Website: crate-barrel
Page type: review-order
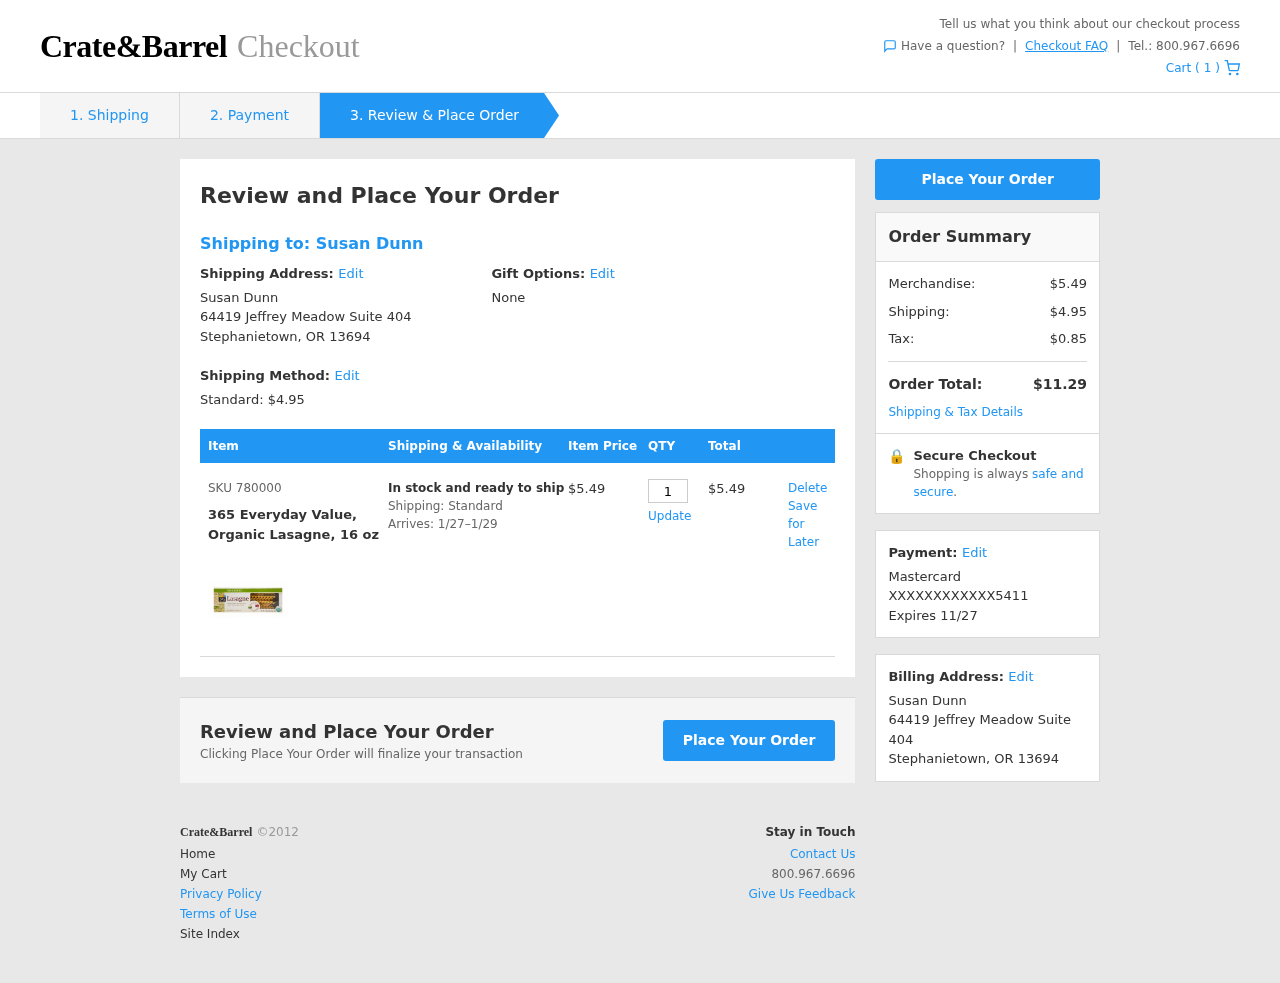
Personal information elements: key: PII_CARD_LAST4
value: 5411
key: PII_CARD_TYPE
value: Mastercard
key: PII_FULLNAME
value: Susan Dunn
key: PII_FULLNAME2
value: Susan Dunn
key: PII_STREET
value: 64419 Jeffrey Meadow Suite 404
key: PII_CITY2
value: Stephanietown
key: PII_STATE_ABBR2
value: OR
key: PII_POSTCODE
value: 13694
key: PII_POSTCODE_FULL
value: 13694
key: PII_POSTCODE_NUMERIC
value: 13694
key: PII_CARD_EXPIRY
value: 11/27
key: PII_FULLNAME3
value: Susan Dunn
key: PII_CITY3
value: Stephanietown
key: PII_STATE_ABBR3
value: OR
Product elements: key: PRODUCT1_NAME
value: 365 Everyday Value, Organic Lasagne, 16 oz
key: PRODUCT1_PRICE
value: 5.49
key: PRODUCT1_QUANTITY
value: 1
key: PRODUCT1_SKU
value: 780000
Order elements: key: ORDER_NUM_ITEMS
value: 1
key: ORDER_SHIPPING_COST
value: $4.95
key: ORDER_DELIVERY_DATE
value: Arrives: 1/27–1/29
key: ORDER_SUBTOTAL
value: $5.49
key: ORDER_SUBTOTAL2
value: $5.49
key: ORDER_SHIPPING_COST2
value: $4.95
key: ORDER_TAX
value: $0.85
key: ORDER_TOTAL
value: $11.29